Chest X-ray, AP view. Patient: 63 years old, sex M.
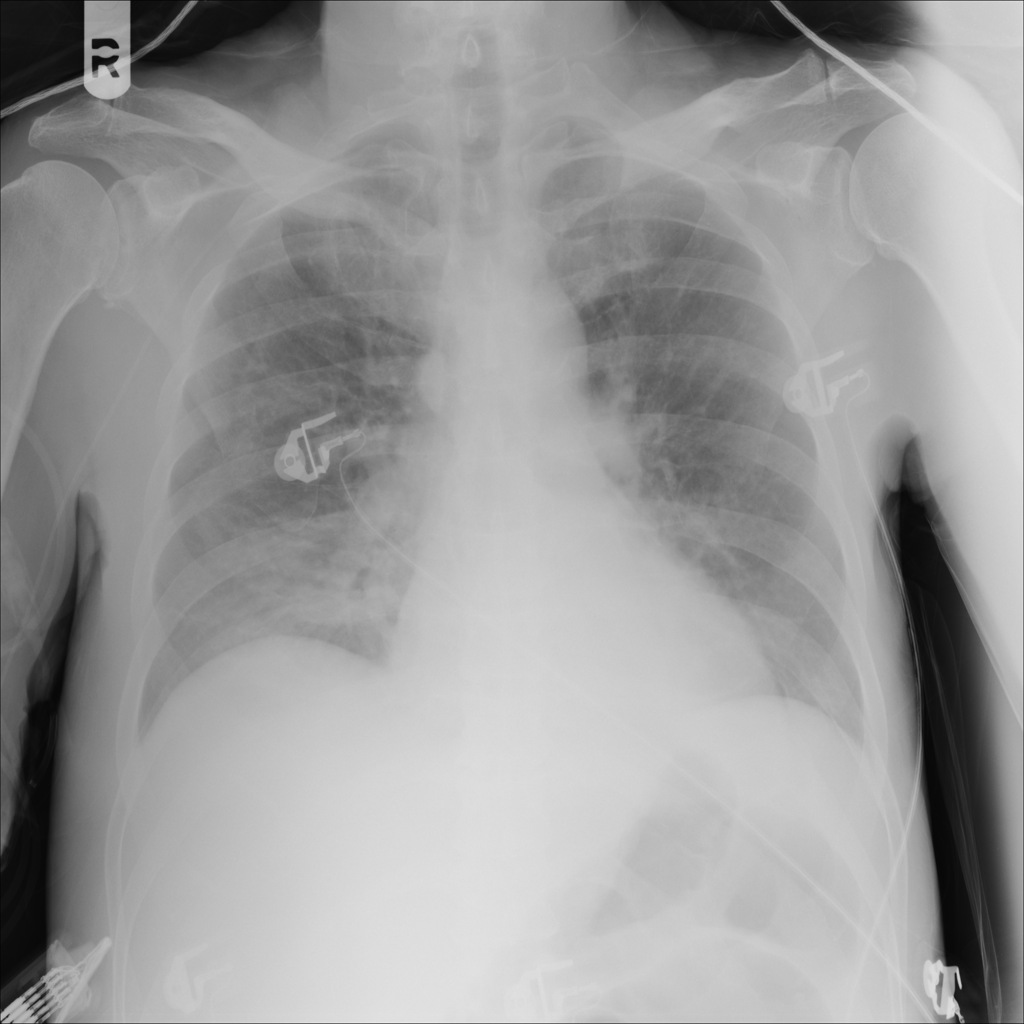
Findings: Atelectasis, Infiltration